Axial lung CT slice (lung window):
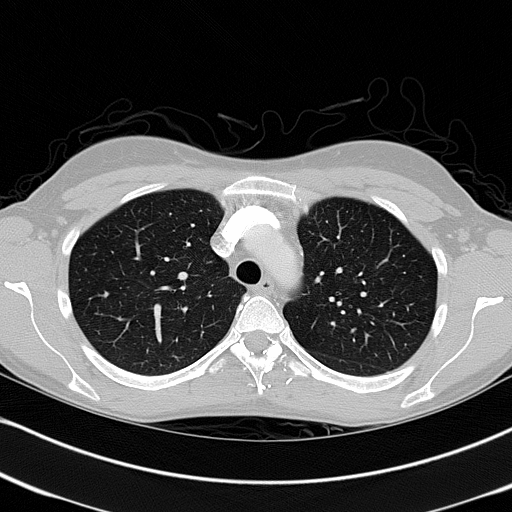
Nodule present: no